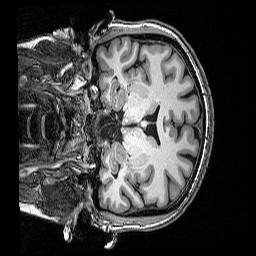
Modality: T1w
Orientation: coronal
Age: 48
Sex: female
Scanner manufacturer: siemens
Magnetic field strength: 3 T
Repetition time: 2.53 s
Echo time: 0.0035 s